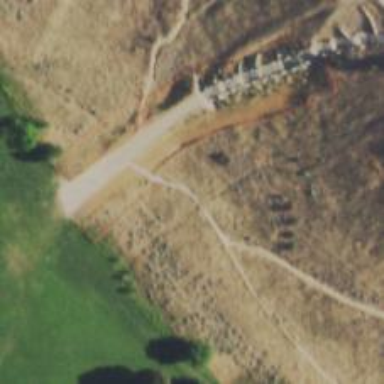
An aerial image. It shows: Path with excellent trail visibility.